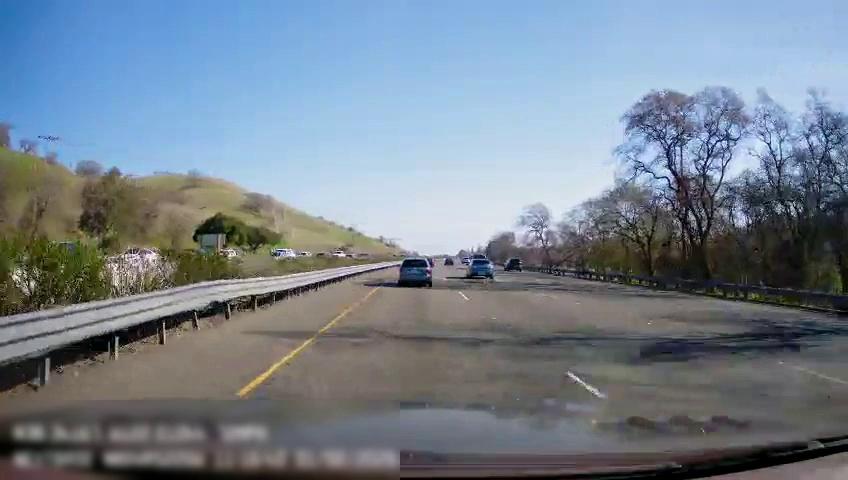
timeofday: Day
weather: Sunny
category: Drivable Space
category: Vehicles | Car
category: Vehicles | Car
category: Vehicles | SUV
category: Vehicles | Truck
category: Vehicles | Car
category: Vehicles | Car
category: Vehicles | SUV
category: Lanes | Current Lane
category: Lanes | Current Lane
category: Lanes | Alternate Lane